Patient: sex M, age 59
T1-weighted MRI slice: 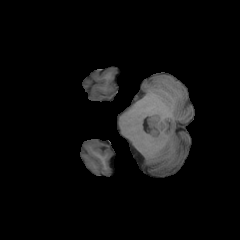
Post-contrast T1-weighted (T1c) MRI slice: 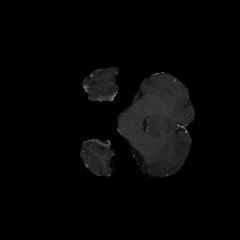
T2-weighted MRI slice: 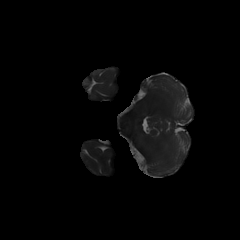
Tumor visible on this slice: no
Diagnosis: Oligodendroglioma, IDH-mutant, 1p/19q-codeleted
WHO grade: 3